Question: '''
private void Button1_OnClick(object sender, EventeArgs e)
{
Response.Redirect(myselect.SelectedValue.ToString(), true);
}
'''
Above is my code, I already put a breakpoint on '.SelectedValue' and it's recognizing the value, but when I click on the button it shows this message:

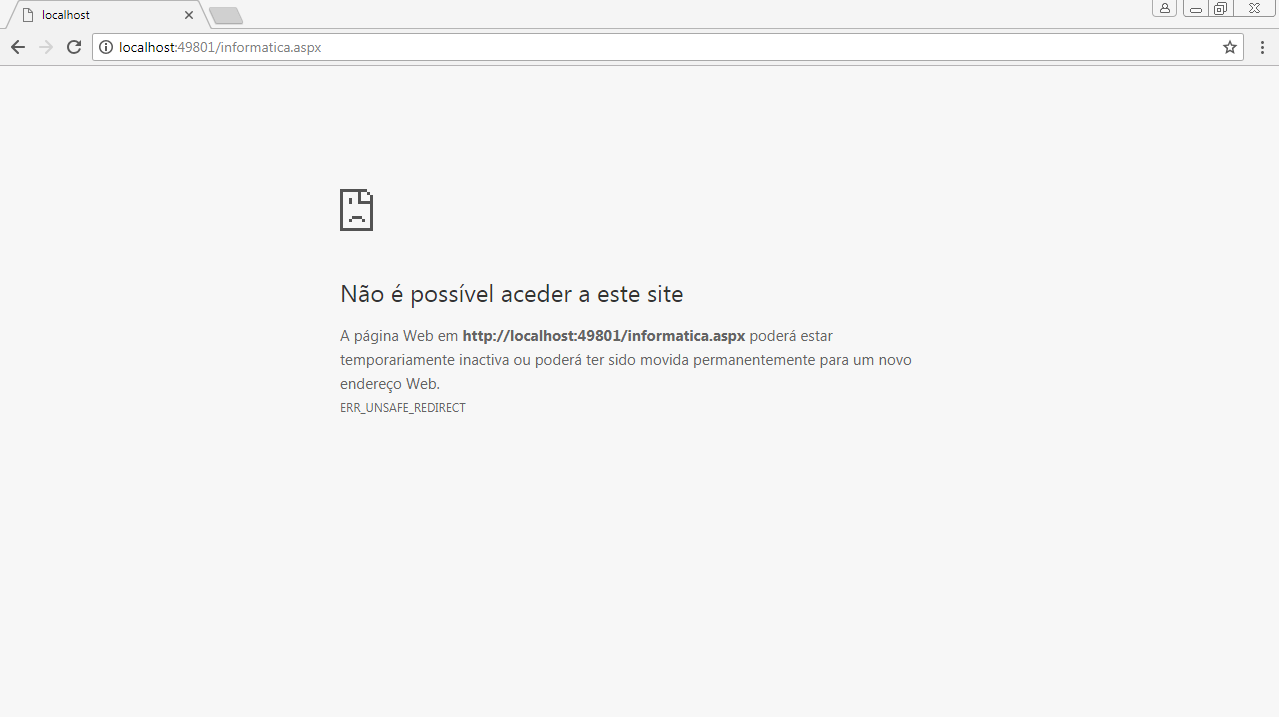
Answer: to do what you need, you must download the file to the client. Response.Redirect as people mentioned redirects to URL.
To make it open in the browser you need the below :
'''
private void Button1_OnClick(object sender, EventeArgs e)
{
Response.ContentType = "application/pdf";
Response.AppendHeader("Content-Disposition", "inline; filename=MyFile.pdf");
Response.TransmitFile(myselect.SelectedValue.ToString());
Response.End();
}
'''
For Content-Disposition you have two choices :
'''
Response.AppendHeader("Content-Disposition", "attachment;filename=somefile.ext") : Prompt will appear for file download
Response.AppendHeader("Content-Disposition", "inline;filename=somefile.ext") : the browser will try to open the file within the browser.
'''